Field crop: maize
Growth stage: 2
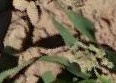
Species: maize